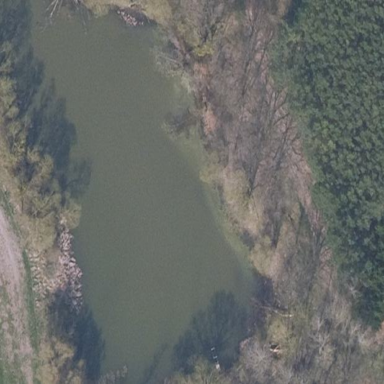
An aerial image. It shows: Peaceful pond surrounded by nature.